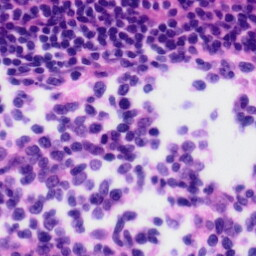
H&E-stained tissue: Tonsil